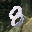
Label: 8